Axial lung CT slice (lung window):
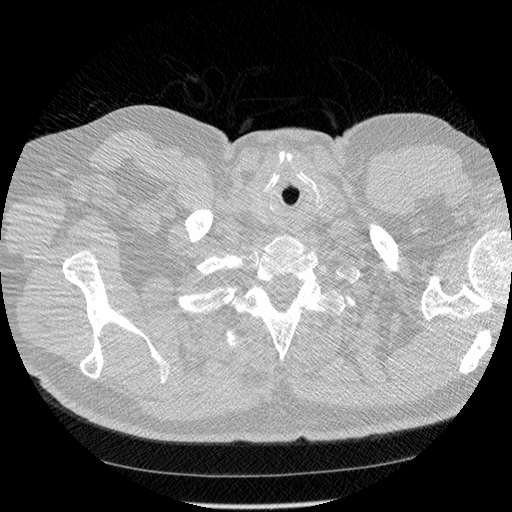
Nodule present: no